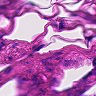
Metastatic tissue present: no